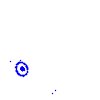
Particle: electron